Field crop: maize
Growth stage: 2
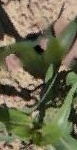
Species: maize